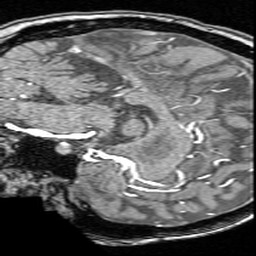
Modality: angio
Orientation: sagittal
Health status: ill
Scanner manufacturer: siemens
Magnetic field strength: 3 T
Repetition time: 0.022 s
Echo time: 0.00395 s